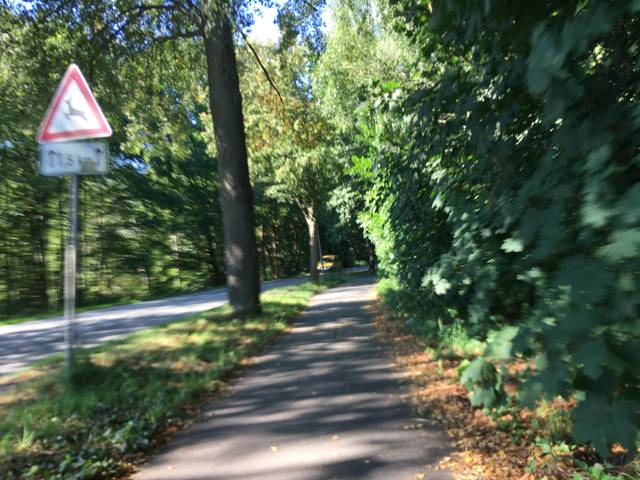
Region: Germany
Coordinates: 52.286, 13.653